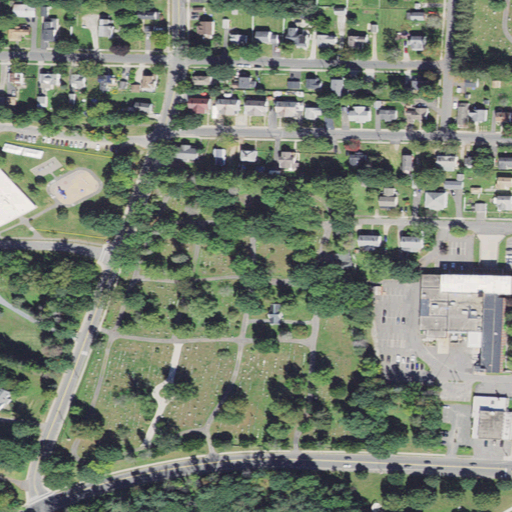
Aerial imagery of mountain in Massachusetts named Main Street Cemetery containing medium intensity development, low intensity development, open development, high intensity development, pasture, and deciduous forest